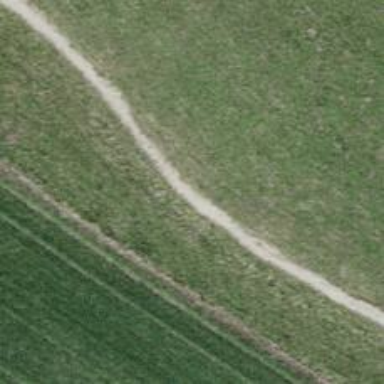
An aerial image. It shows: Gravel path with excellent trail visibility.